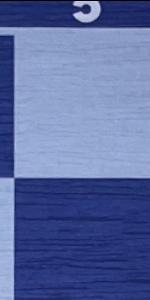
Label: Empty